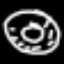
Label: donut